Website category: game
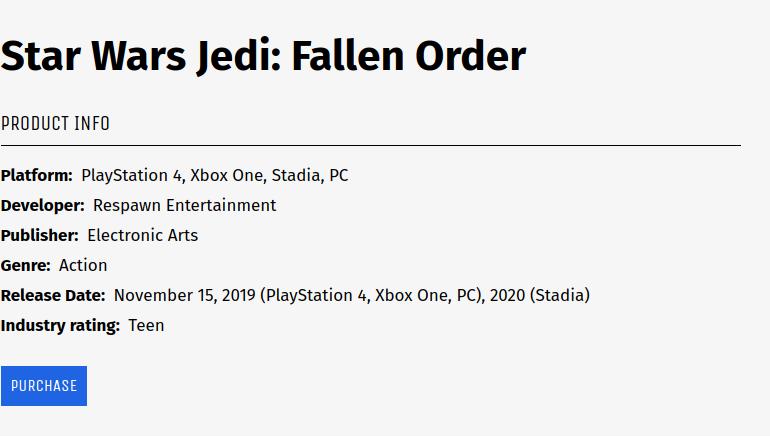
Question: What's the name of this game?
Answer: Star Wars Jedi: Fallen Order

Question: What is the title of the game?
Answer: Star Wars Jedi: Fallen Order

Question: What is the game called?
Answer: Star Wars Jedi: Fallen Order

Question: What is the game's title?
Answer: Star Wars Jedi: Fallen Order

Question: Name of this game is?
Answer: Star Wars Jedi: Fallen Order

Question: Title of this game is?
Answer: Star Wars Jedi: Fallen Order

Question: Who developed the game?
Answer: Respawn Entertainment

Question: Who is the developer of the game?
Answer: Respawn Entertainment

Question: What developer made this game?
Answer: Respawn Entertainment

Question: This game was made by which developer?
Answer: Respawn Entertainment

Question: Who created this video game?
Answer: Respawn Entertainment

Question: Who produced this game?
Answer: Respawn Entertainment

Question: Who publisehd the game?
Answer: Electronic Arts

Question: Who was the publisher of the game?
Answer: Electronic Arts

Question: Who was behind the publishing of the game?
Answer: Electronic Arts

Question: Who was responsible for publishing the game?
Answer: Electronic Arts

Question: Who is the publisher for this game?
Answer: Electronic Arts

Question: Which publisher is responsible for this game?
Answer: Electronic Arts

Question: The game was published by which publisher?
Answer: Electronic Arts

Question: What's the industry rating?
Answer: Teen

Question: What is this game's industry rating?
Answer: Teen

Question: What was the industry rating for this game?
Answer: Teen

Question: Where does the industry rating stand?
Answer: Teen

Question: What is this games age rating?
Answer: Teen

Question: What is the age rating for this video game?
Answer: Teen

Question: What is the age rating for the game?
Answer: Teen

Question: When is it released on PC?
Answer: November 15, 2019

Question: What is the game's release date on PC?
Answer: November 15, 2019

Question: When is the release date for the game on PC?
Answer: November 15, 2019

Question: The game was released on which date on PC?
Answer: November 15, 2019

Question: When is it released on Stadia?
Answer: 2020

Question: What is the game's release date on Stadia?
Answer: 2020

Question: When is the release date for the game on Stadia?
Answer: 2020

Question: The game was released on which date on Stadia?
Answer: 2020

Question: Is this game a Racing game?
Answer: no

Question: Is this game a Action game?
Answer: yes

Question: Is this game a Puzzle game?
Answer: no

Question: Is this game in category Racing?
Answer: no

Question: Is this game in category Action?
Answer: yes

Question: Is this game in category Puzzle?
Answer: no

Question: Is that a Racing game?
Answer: no

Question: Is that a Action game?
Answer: yes

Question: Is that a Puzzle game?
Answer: no

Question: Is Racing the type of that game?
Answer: no

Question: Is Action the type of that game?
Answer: yes

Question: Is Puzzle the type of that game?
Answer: no

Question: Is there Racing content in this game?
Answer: no

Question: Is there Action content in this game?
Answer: yes

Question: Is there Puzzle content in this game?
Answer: no

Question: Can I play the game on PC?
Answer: yes

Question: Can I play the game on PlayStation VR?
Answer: no

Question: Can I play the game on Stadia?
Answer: yes

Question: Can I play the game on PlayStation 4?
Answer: yes

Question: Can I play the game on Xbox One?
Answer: yes

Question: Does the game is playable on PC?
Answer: yes

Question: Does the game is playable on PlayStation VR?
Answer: no

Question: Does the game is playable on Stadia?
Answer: yes

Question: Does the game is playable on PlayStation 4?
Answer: yes

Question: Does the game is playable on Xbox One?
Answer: yes

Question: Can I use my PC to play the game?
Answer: yes

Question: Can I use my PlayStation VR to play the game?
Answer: no

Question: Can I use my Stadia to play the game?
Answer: yes

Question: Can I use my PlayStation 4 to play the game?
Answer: yes

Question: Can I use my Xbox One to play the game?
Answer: yes